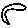
Label: moon